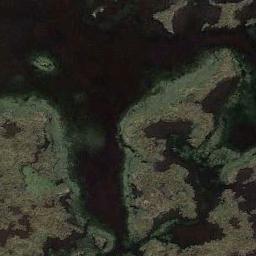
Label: wetland